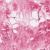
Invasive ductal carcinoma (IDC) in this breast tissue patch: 0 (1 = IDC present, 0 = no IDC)